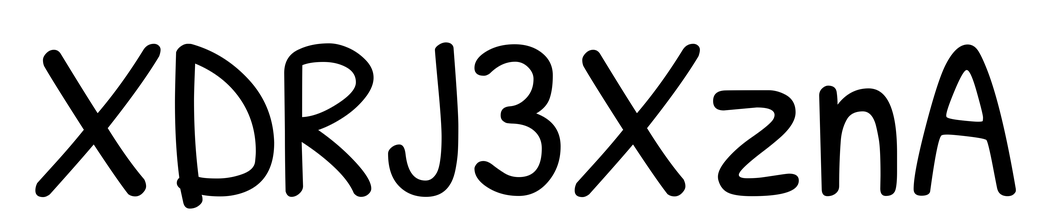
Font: PatrickHand-Regular